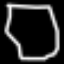
Label: octagon